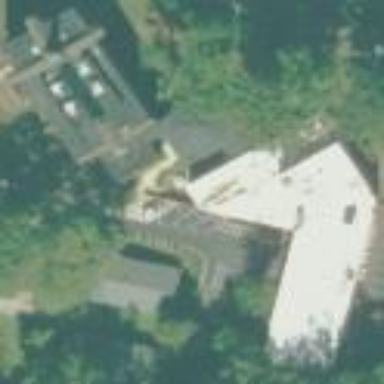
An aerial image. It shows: Commercial building used as place of worship.